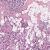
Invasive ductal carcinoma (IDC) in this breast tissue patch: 1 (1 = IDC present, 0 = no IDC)